Question: I just downloaded <URL> because it scans header files to offer better suggestions in code completion.
I was looking at all the keywords it suggests when no header files are included at all:

Why is it recommending "incr"?
That's not a C++ keyword.
---
What is it, and what is it used for?
I thought it might be short for increment..?
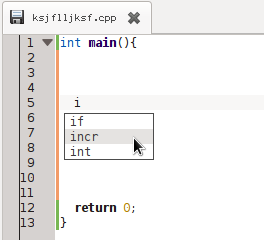
Answer: Probably it's a bug. Looking at KDevelop source, 'incr' has been add for code completion in file 'languages/cpp/codecompletion/context.cpp' on line 2326. It looks like a synonym to increment operation, however only valid synonyms are: 'and (&&), bitand (&), and_eq (&=), or (||), bitor (|), or_eq (|=), xor (^), xor_eq (^=), not (!), not_eq (!=), compl (~)'